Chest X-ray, AP view. Patient: 63 years old, sex M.
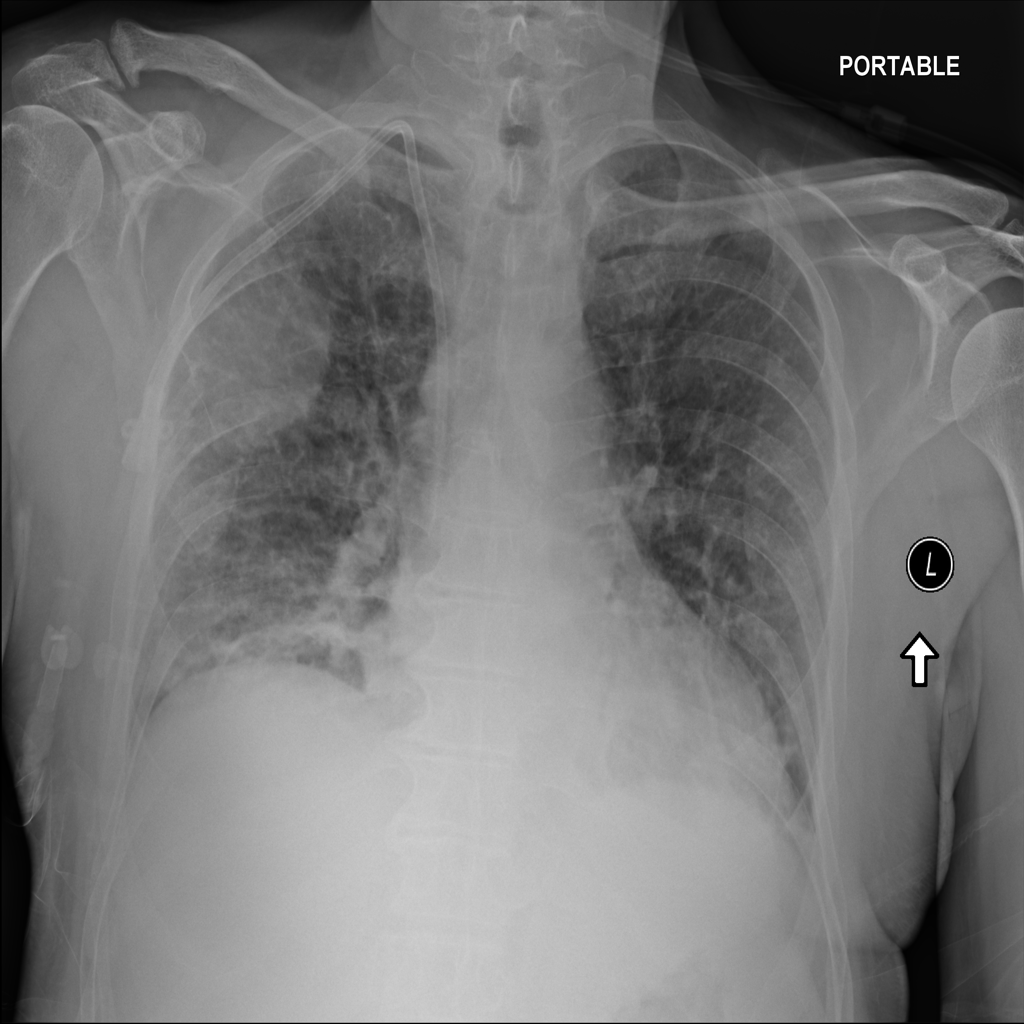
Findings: Mass